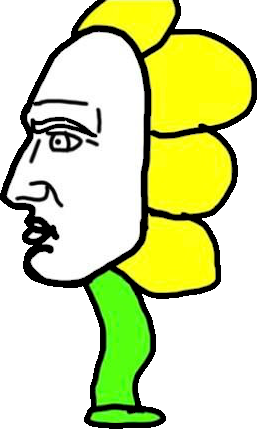
Label: 4_Yes_Chad